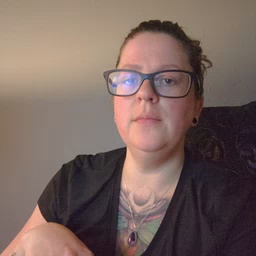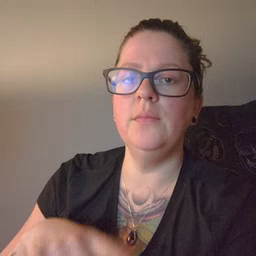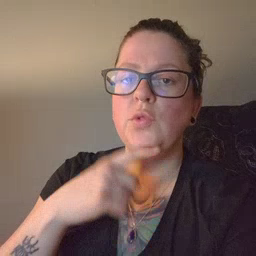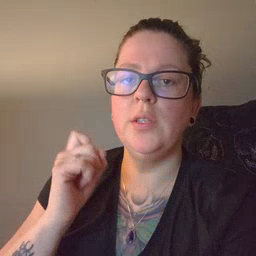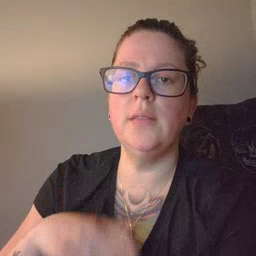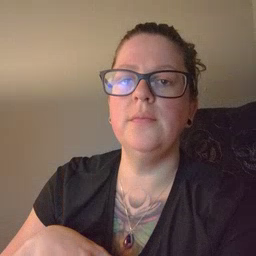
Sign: dry